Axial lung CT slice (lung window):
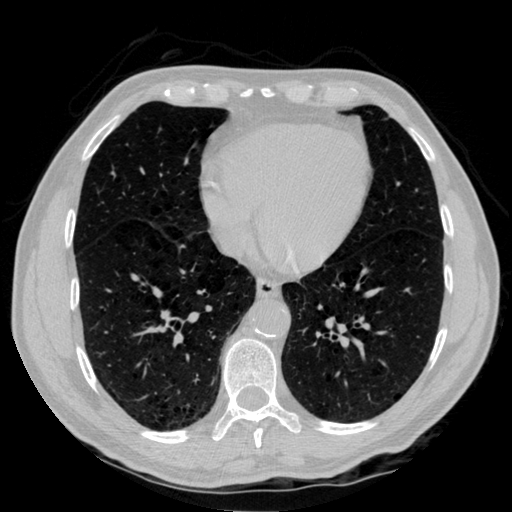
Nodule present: no